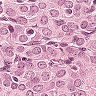
Metastatic tissue present: yes